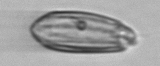
Label: Katodinium_or_Torodinium